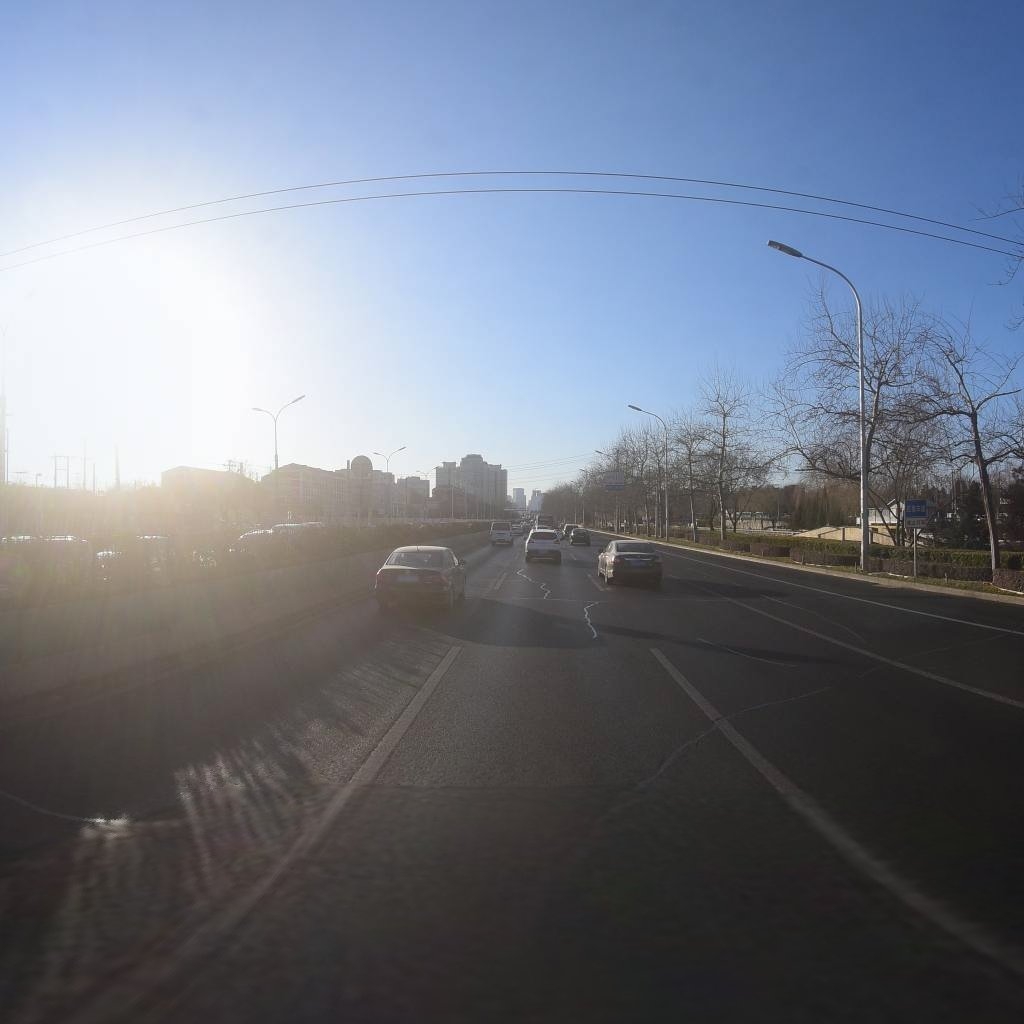
Region: Dongcheng
Road damage annotations: transverse patch, transverse patch, longitudinal patch, longitudinal patch, transverse patch, longitudinal patch